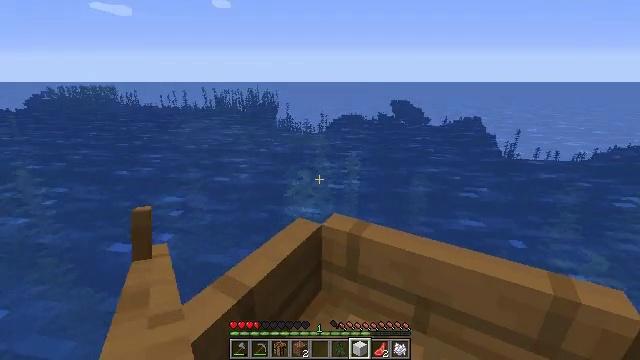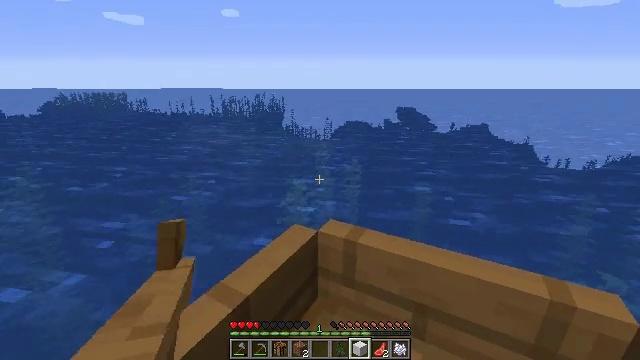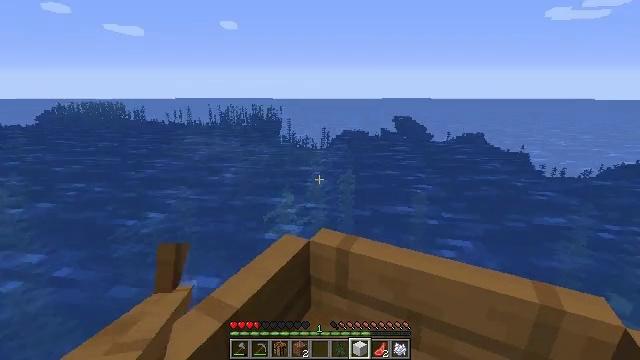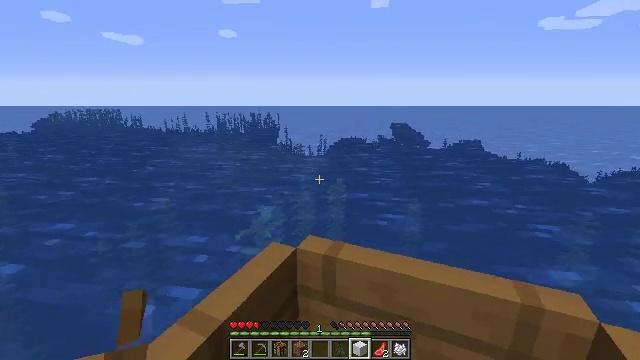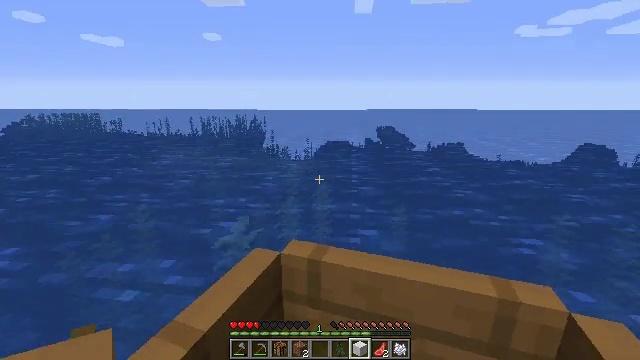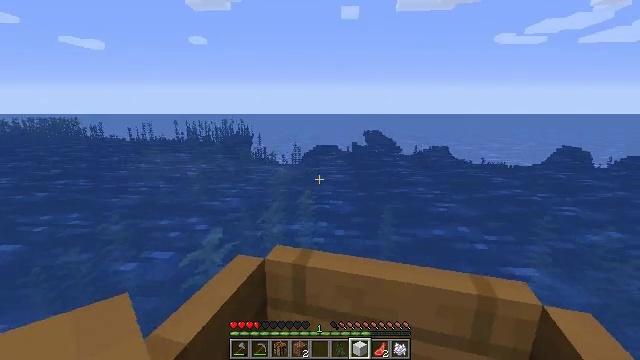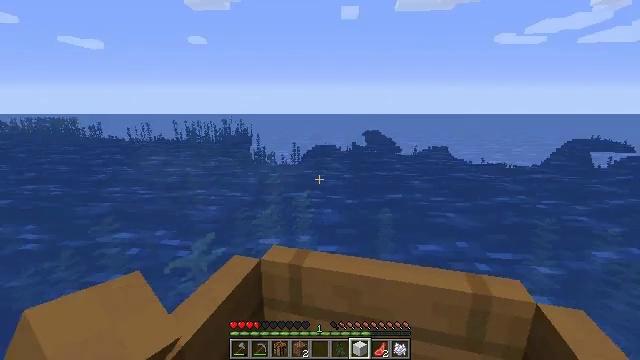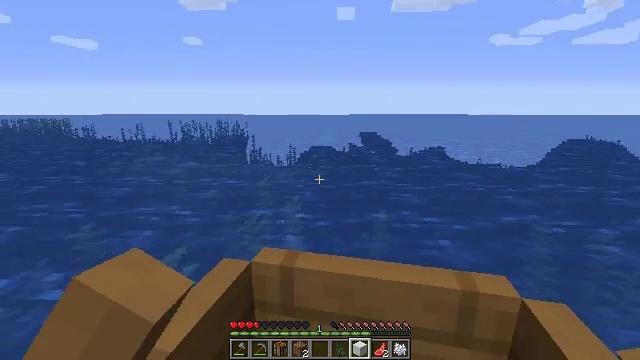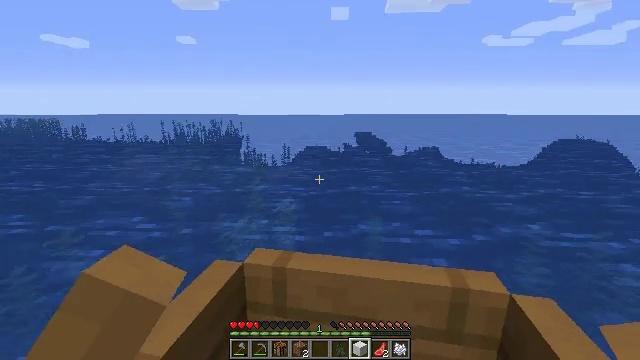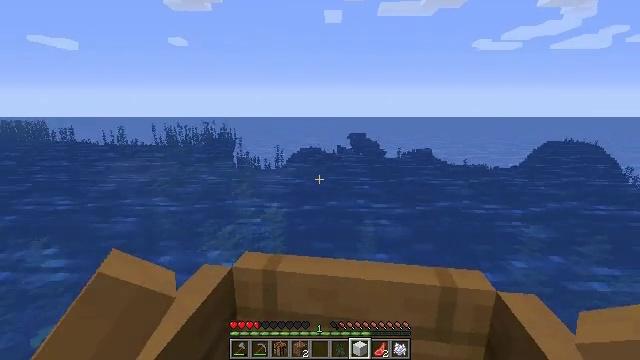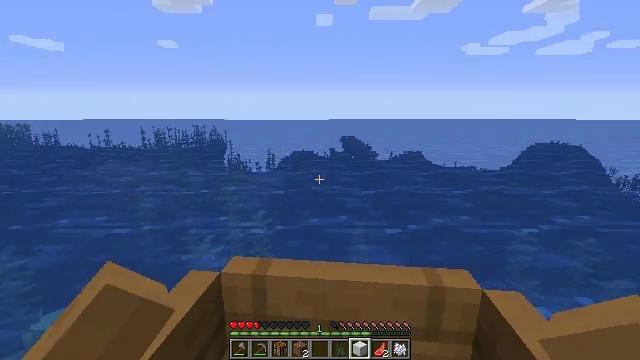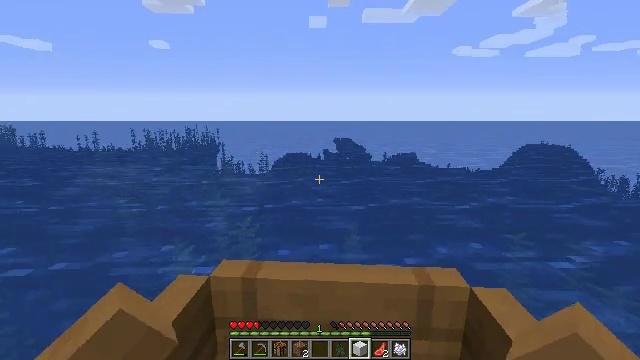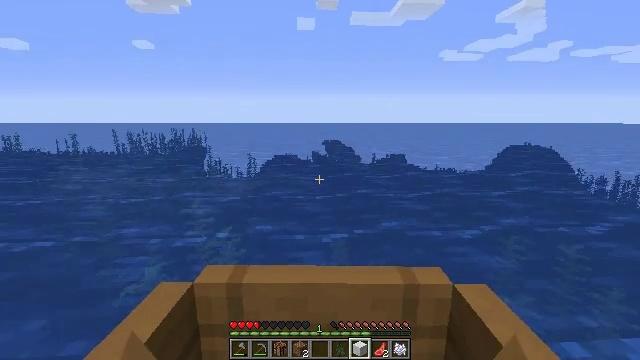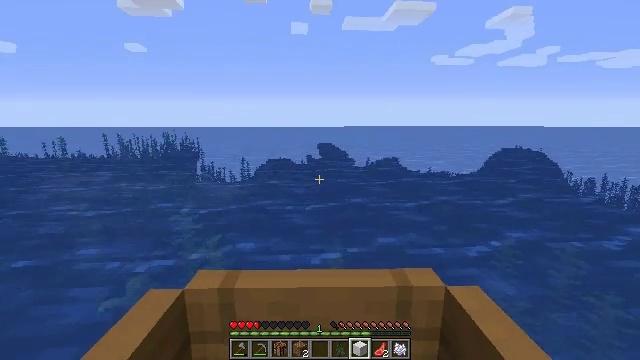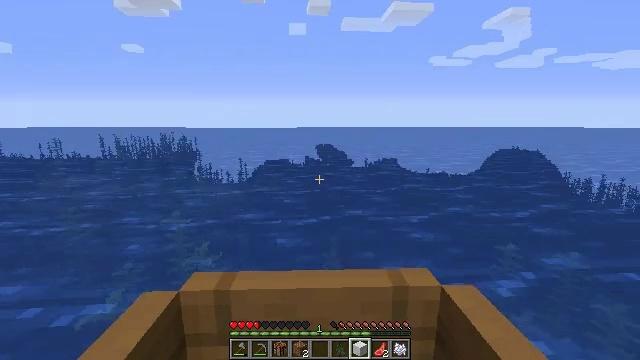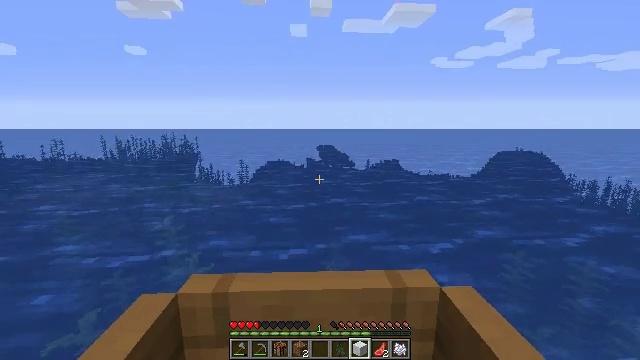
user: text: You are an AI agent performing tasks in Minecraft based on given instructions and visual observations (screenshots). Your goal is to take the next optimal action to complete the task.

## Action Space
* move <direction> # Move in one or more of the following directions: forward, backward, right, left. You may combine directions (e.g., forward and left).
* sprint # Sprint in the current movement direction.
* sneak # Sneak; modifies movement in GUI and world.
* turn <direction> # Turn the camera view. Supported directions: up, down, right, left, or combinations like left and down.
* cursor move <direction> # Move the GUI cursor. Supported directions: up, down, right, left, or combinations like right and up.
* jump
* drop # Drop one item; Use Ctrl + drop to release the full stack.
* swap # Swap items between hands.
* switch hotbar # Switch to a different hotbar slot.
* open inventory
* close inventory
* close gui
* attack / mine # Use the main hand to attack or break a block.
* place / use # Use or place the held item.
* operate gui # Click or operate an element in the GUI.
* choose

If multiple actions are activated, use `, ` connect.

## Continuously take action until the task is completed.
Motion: motion action
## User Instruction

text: Mine the jungle stairs from a structure.
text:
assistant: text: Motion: move forward, turn up
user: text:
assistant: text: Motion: move forward, turn right and up
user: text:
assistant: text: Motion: move forward, turn right and up
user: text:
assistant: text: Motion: move forward, turn right
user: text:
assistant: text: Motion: move forward, turn right
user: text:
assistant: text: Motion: move forward
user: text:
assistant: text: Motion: move forward, turn right
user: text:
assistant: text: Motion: move forward, turn right
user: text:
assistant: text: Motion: move forward, turn right
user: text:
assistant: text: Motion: move forward, turn right
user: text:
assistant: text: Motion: move forward, turn right
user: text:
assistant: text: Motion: move forward, turn right
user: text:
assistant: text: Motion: move forward, turn right
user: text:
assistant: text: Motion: move forward
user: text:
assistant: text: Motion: move forward
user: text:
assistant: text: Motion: move forward
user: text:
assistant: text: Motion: move forward
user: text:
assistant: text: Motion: move forward
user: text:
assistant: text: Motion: move forward
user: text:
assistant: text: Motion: move forward
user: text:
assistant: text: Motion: move forward
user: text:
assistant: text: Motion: move forward
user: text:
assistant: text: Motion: move forward
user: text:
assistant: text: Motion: move forward
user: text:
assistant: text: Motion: move forward
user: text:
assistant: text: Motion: move forward
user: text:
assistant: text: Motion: move forward
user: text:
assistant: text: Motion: move forward
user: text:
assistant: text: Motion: move forward
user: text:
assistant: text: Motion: move forward